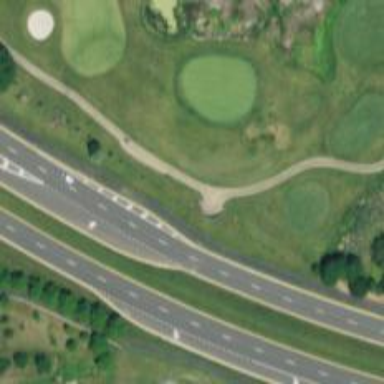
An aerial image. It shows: Service road designated as golf cart path.